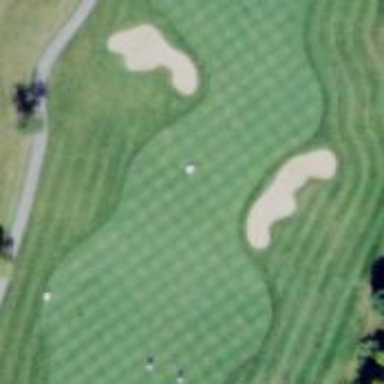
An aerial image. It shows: View of golf hole.